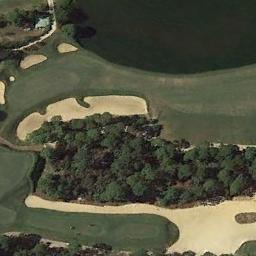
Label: golf_course